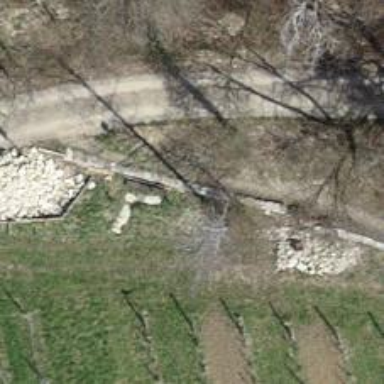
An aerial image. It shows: Path.